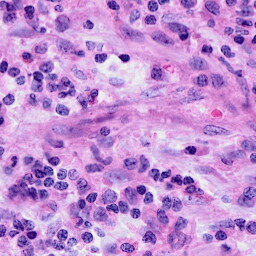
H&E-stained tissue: Cervix